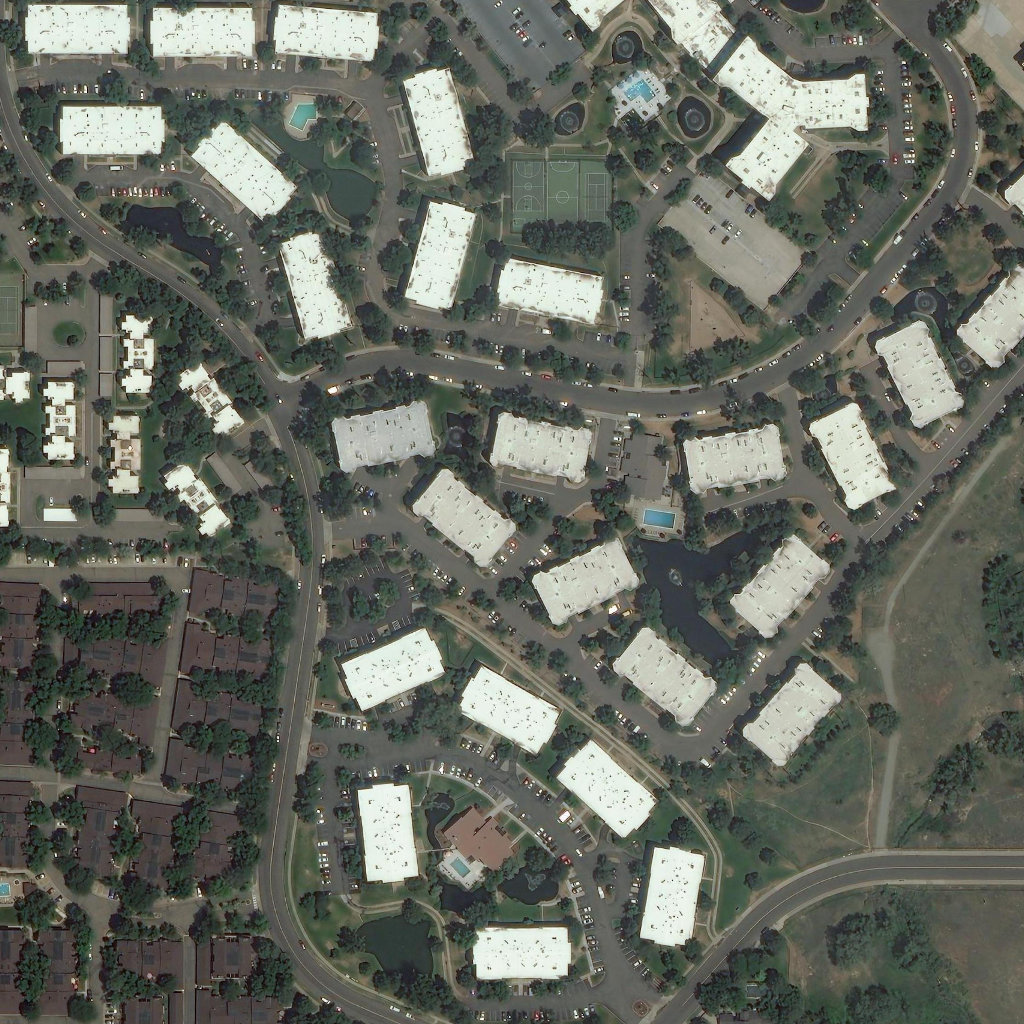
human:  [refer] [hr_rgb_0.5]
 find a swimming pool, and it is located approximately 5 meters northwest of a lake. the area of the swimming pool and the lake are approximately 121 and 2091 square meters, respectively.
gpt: <box>[[62, 49, 65, 51, 0]]</box>

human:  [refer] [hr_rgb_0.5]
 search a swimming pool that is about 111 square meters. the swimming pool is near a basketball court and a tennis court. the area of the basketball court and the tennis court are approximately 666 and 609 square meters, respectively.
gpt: <box>[[60, 7, 64, 10, 0]]</box>

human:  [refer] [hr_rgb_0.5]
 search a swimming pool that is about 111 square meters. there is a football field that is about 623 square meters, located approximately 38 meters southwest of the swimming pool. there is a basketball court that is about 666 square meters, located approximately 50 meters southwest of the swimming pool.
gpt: <box>[[60, 7, 64, 10, 0]]</box>

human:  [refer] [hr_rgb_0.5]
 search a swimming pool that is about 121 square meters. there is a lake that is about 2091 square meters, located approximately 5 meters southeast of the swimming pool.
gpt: <box>[[62, 49, 65, 51, 0]]</box>

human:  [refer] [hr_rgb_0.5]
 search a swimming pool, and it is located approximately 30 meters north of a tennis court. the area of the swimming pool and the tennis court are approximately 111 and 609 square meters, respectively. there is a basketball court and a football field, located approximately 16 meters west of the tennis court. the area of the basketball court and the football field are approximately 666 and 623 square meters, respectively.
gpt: <box>[[60, 7, 64, 10, 0]]</box>

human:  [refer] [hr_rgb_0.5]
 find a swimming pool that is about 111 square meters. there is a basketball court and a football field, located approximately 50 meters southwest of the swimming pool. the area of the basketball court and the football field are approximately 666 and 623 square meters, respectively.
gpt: <box>[[60, 7, 64, 10, 0]]</box>